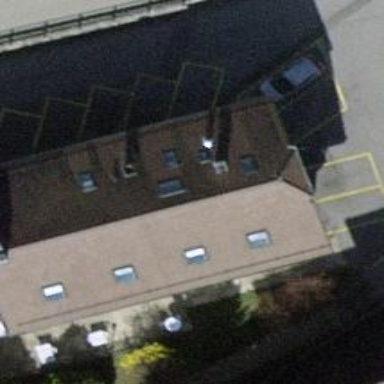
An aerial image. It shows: Restaurant.